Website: apple
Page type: newsletter-management
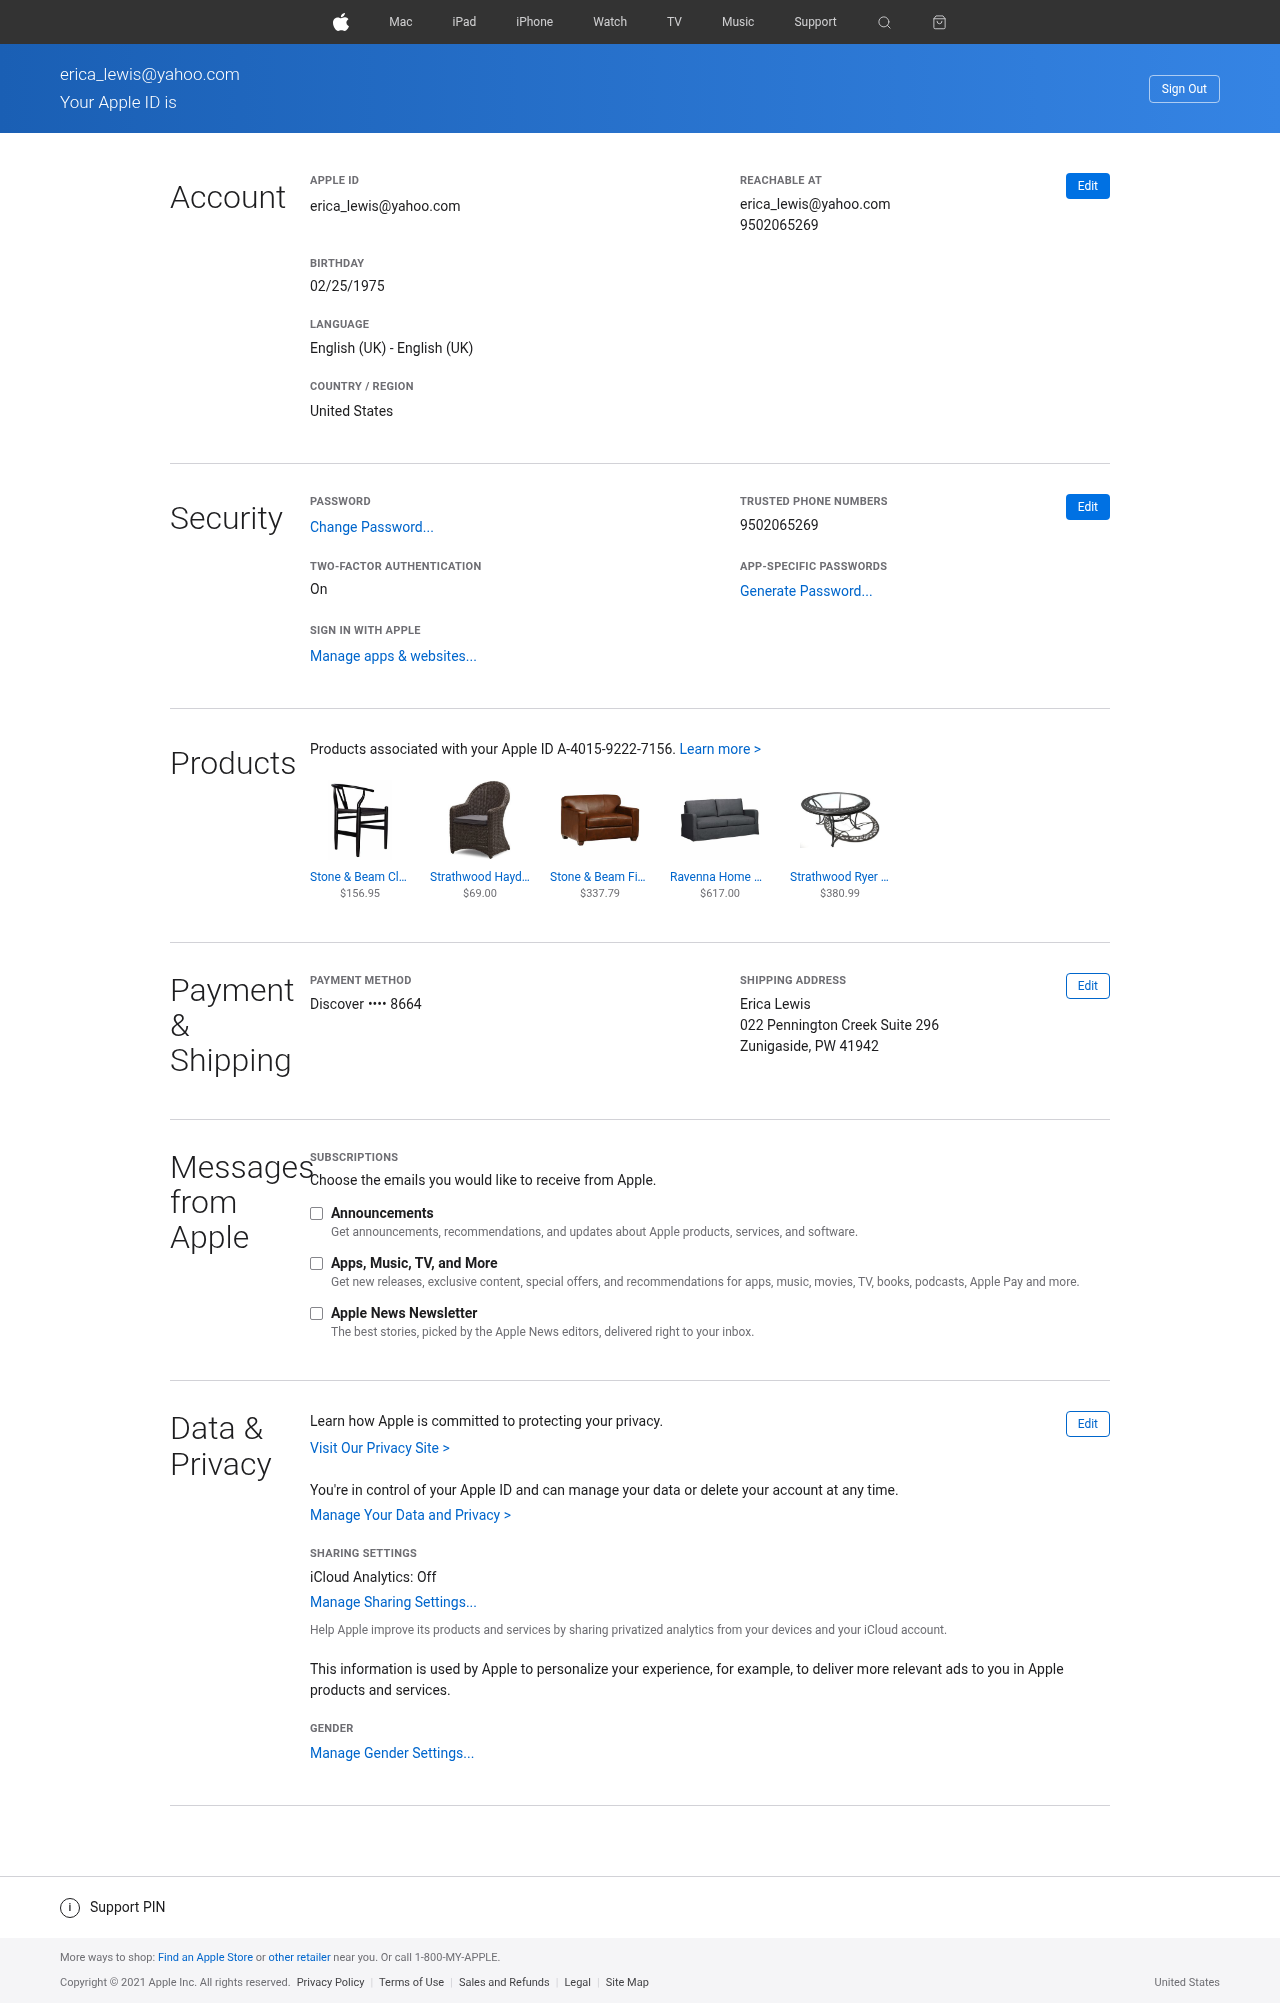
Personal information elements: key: PII_CARD_LAST4
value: •••• 8664
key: PII_CARD_TYPE
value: Discover
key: PII_CITY_STATE_ZIP
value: Zunigaside, PW 41942
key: PII_COUNTRY
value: United States
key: PII_DOB
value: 02/25/1975
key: PII_EMAIL
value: erica_lewis@yahoo.com
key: PII_FULLNAME
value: Erica Lewis
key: PII_PHONE
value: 9502065269
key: PII_STREET
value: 022 Pennington Creek Suite 296
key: PII_EMAIL2
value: erica_lewis@yahoo.com
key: PII_EMAIL3
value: erica_lewis@yahoo.com
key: PII_PHONE2
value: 9502065269
Product elements: key: PRODUCT1_NAME
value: Stone & Beam Classic Wishbone Dining Chair, 22.4"W, Black / Black
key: PRODUCT1_PRICE
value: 156.95
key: PRODUCT2_NAME
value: Strathwood Hayden All-Weather Wicker Bistro Chair
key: PRODUCT2_PRICE
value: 69
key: PRODUCT3_NAME
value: Stone & Beam Fischer Fischer Chair Sleeper Fabric
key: PRODUCT3_PRICE
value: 337.79
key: PRODUCT4_NAME
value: Ravenna Home Waterloo Modern Slipcover Chair Sofa
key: PRODUCT4_PRICE
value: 617
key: PRODUCT5_NAME
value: Strathwood Ryer 48-Inch Round Aluminum Dining Table
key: PRODUCT5_PRICE
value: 380.99